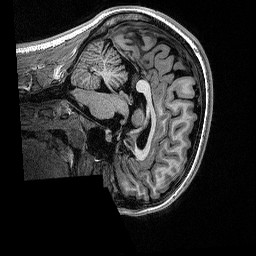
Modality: T1w
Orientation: sagittal
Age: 19
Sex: female
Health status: healthy
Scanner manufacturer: siemens
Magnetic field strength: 1.5 T
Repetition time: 2.73 s
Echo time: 0.00357 s